Question: I have two tables 'User' and 'UserRole' which are they connected using a link table 'UserInRole'
When I generate the entity model, for some reason, the entity 'UserInRole' not getting generated. And as you can see from the picture, Entity Framework understood that there is many-to-many relationship between 'User' and 'UserRole':

I need to implement the query like this
'''
select ur.Name from [User] as u
inner join UserInRole uir on uir.UserId = u.Id
inner join UserRole ur on ur.Id = uir.UserRoleId
where u.Username = 'magename'
'''
I am using generic repository, if navigation property would exists the query would be looking like this:
'''
from u in repository.AsQueryable<User>()
join uir in repository.AsQueryable<UserInRole>() on u.Id equals uir.UserId
join ur in repository.AsQueryable<UserRole>() on uir.UserId equals ur.Id
where u.Username == userName
select ur.Name
'''
But Entity Framework does not generate 'UserInRoles' navigation property and related 'UserInRole' entity, so the question what should I do in that situation? Should I remove link between 'UserInRole' and 'UserRole' to get entity 'UserInRole' generated in model or there any way to have the query I described above without any changes in database?
UPDATED
so looks i need to do something like that
'''
stirng[] roles = (from u in repository.AsQueryable<User>()
where u.Username == userName
select ur.UserRoles.Select(x => x.Name)).ToArray<string>();
'''
getting an error 'Cannot implicitly convert type 'System.Collections.Generic.List<System.Collections.Generic.IEnumerable<string>>' to 'string[]'' any ideas?
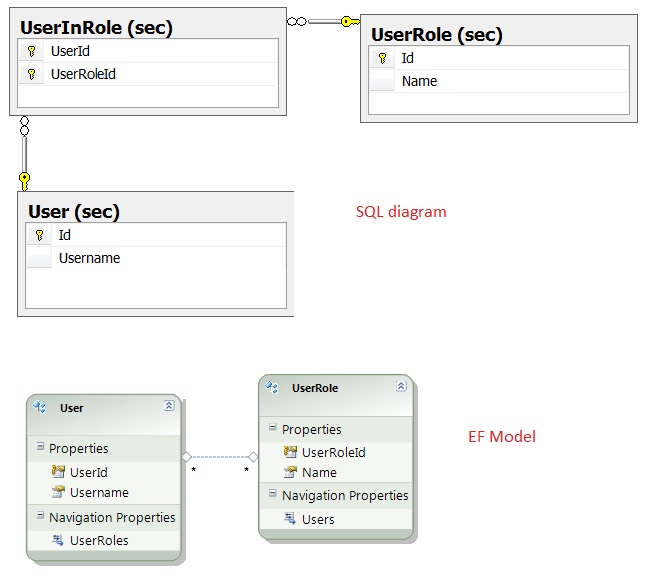
Answer: in your EF model! That's the beauty of EF!!
Check your entity 'User' - it has a 'UserRoles' navigation property - that's the collection of all roles this user is in.
Check out entity 'UserRole': it has a navigation property 'Users' which has all users that are in this role.
With these two multi-valued navigation properties, you can express any of the queries you might want:
- 'UserRole''.Users'- 'User''.UserRoles'
EF and the EDM sort of "hide" that link table from you - you don't really need it when you're expressing your intent in the conceptual model; those link tables are just a "necessary evil" in relational databases since those databases cannot model m:n relationships in any other way.
so you seem to want to find a list of all the user roles (their names) that a particular user is in - you can express this something like this:
'''
// find the user in your "dbContext" (or via your repository)
var user = _dbContext.Users.FirstOrDefault(u => u.Name == "magename");
// from the list of UserRoles on that user, select the names only
var userRolesNames = user.UserRoles.Select(ur => ur.Name).ToList();
'''